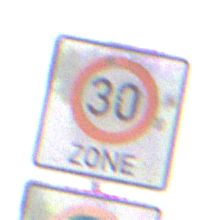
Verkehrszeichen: BeginnZone30
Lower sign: BeginnEingeschraenktesHalteverbotZone
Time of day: MorningAfternoon
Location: Outdoor (Nature)
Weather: PartlyCloudy
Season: NotSpecified
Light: Natural